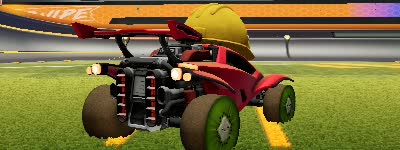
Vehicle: octane